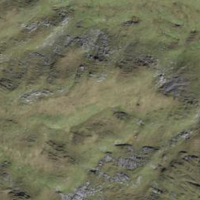
EUNIS habitat code: 26
Species observed at this site:
Pinguicula alpina